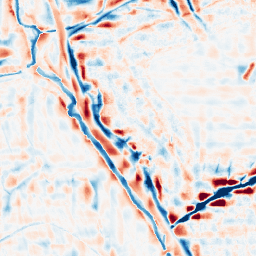
Category: wavelet
Decomposition family: wavelet_reverse_biorthogonal
Decomposition parameters: wavelet: rbio1.3
level: 4
Upsampling method: lanczos
Upsampling parameters: scale: 4
Upsampling scale: 4